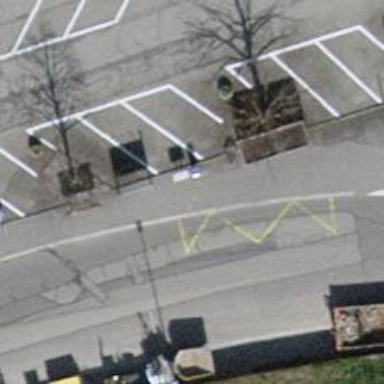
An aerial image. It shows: Bus stop with platform for public transport.